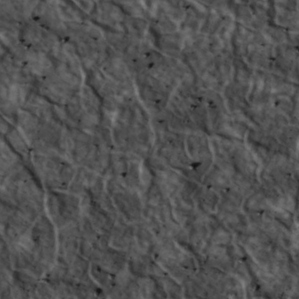
Label: non_frost